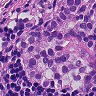
Metastatic tissue present: yes